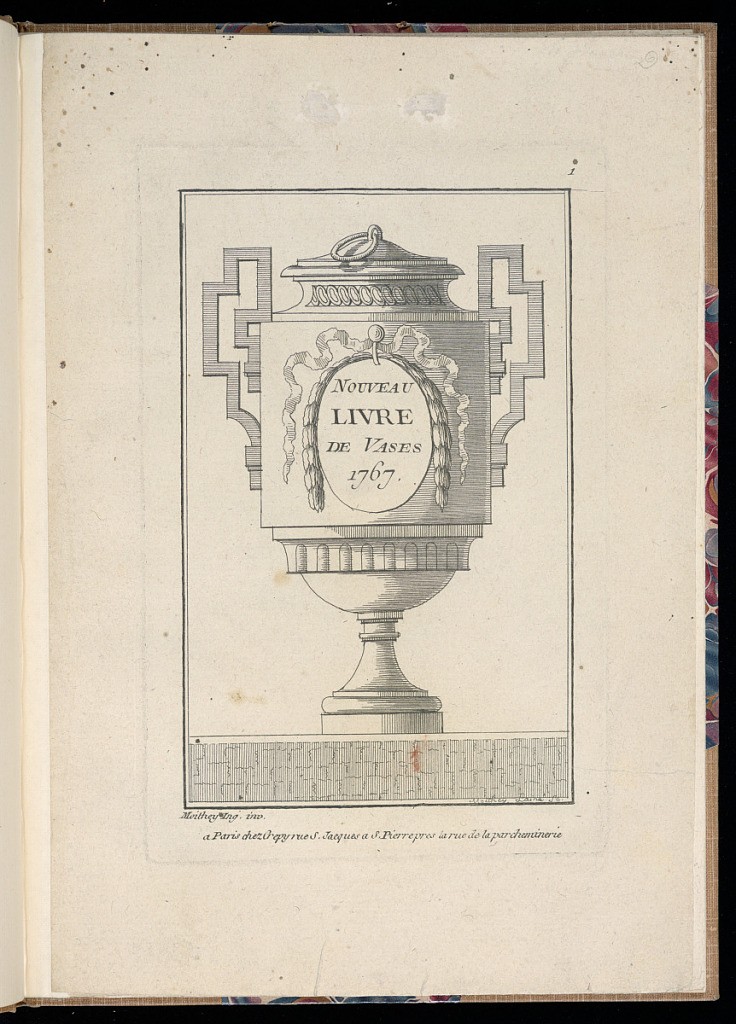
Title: Ornamental Vase Design
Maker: P. Moithey, French, active 18th century
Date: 1767
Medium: Etching on laid paper
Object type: Print
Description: Lidded vase with a ring on top. The vase has two upright meandering geometrical handles. The belly of the vase has a large oval medallion, on which the title is carved; a laurel garland and ribbon are draped over the medallion. The vase is elevated on a platform that extends to the edge of the image. The plate is signed and numbered.